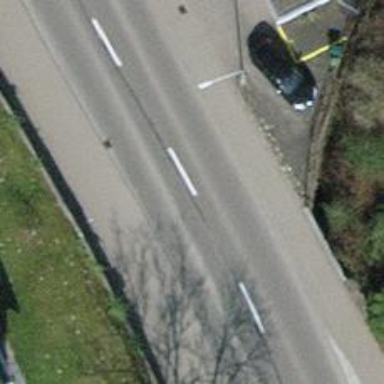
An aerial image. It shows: Abandoned railway crossing asphalt secondary road.